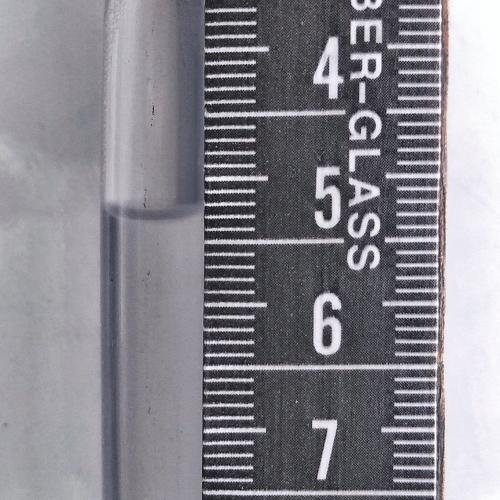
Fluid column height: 5.3 cm